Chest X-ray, PA view. Patient: 20 years old, sex M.
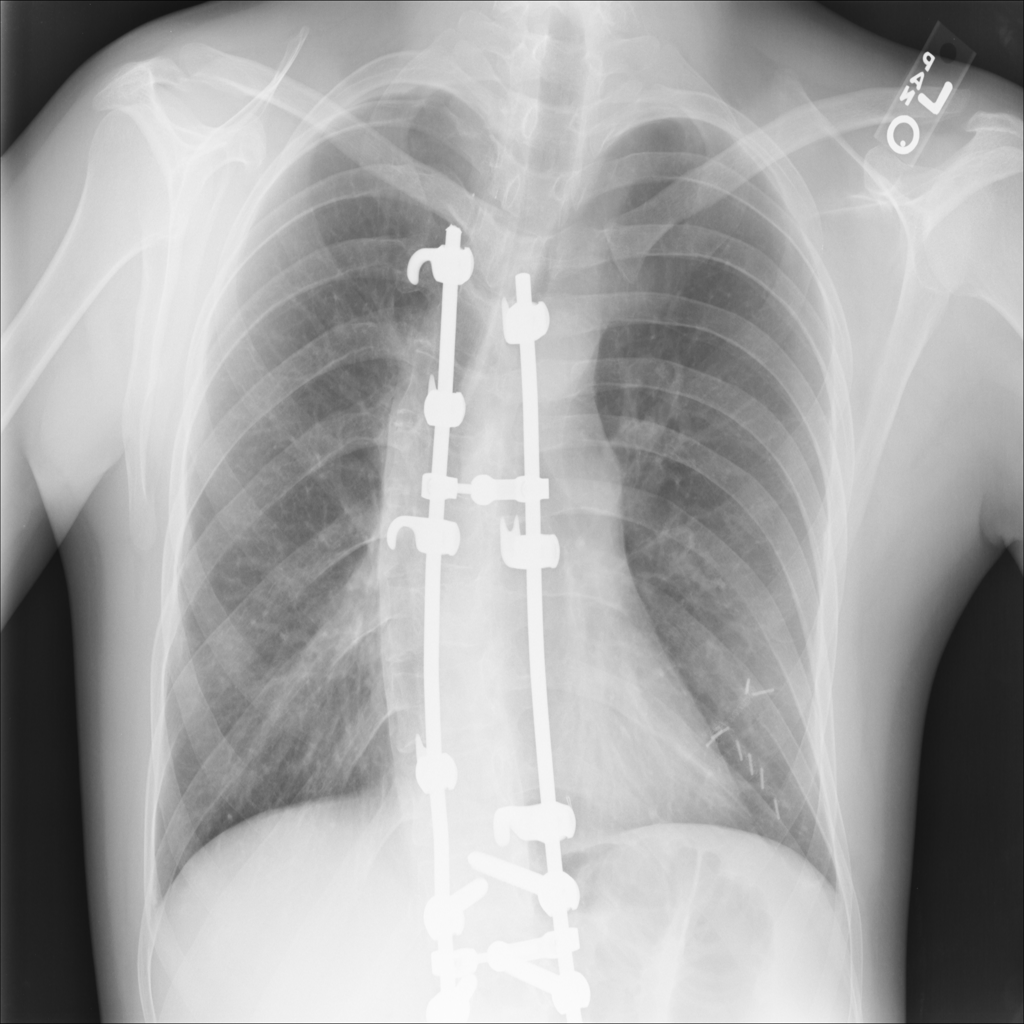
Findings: No Finding